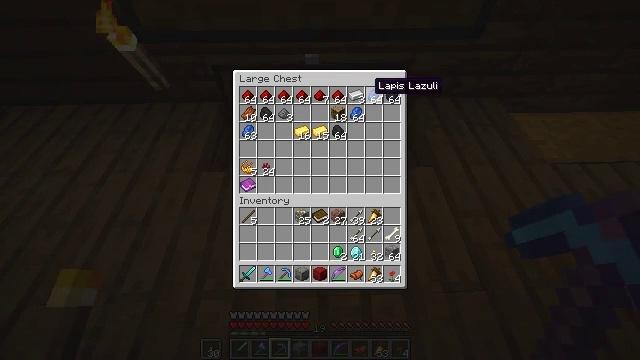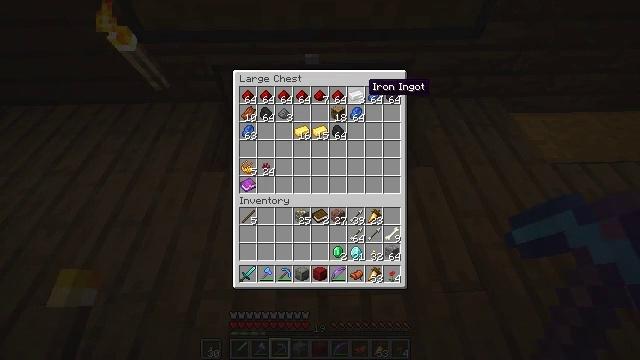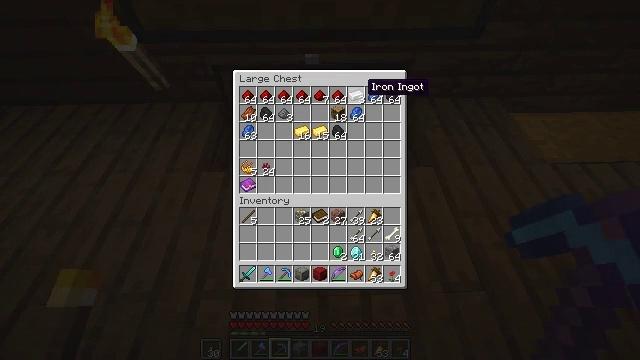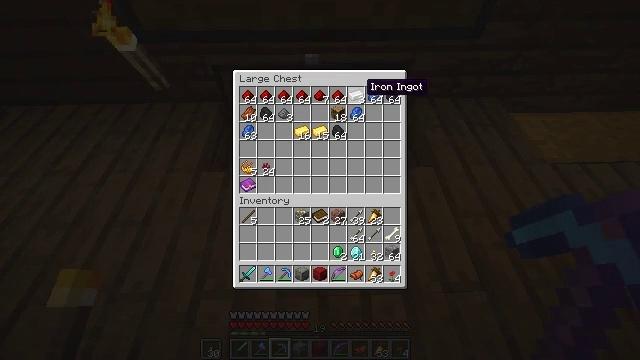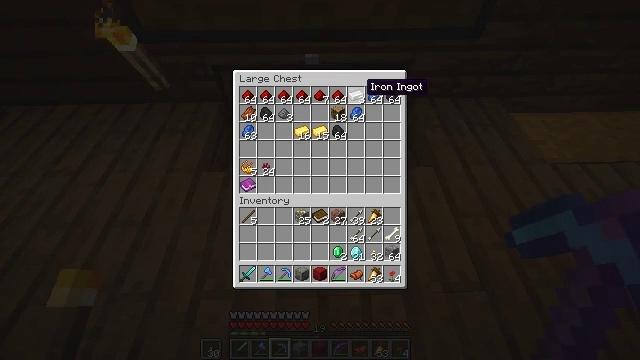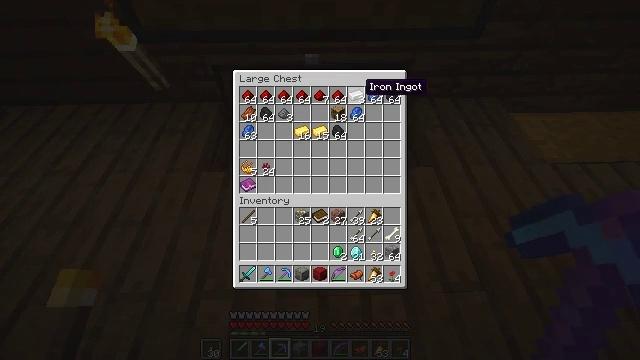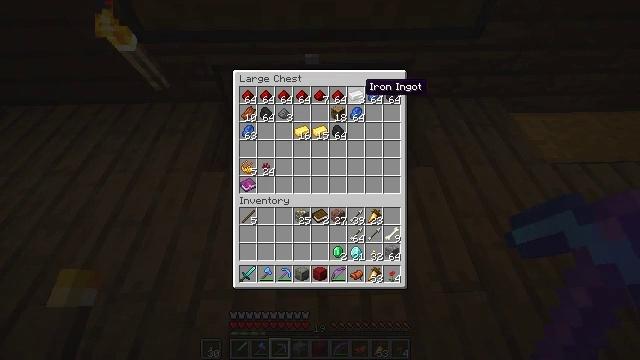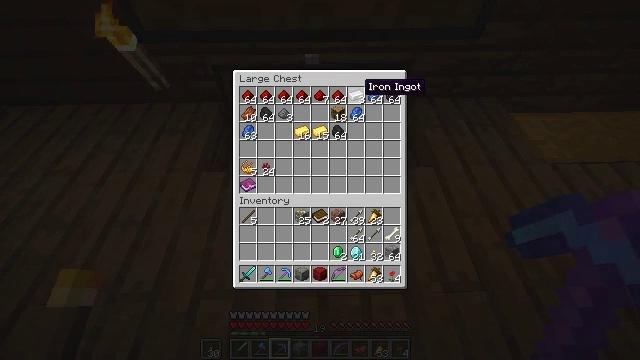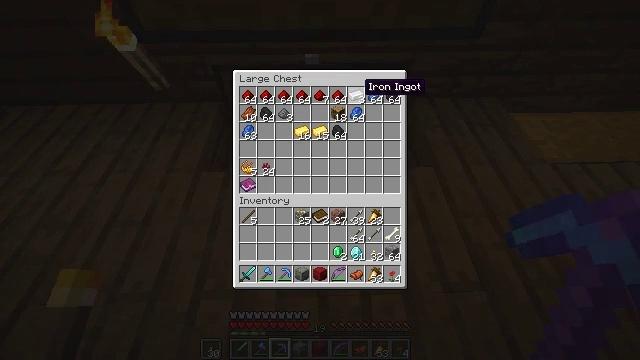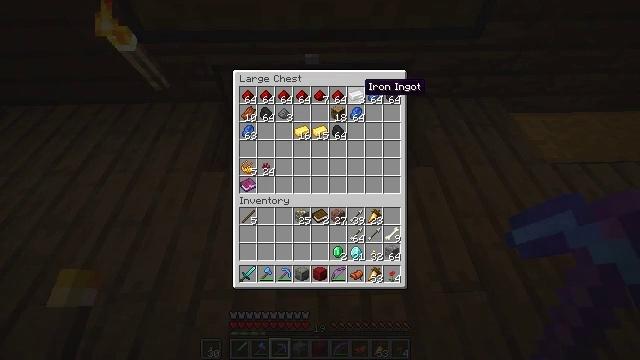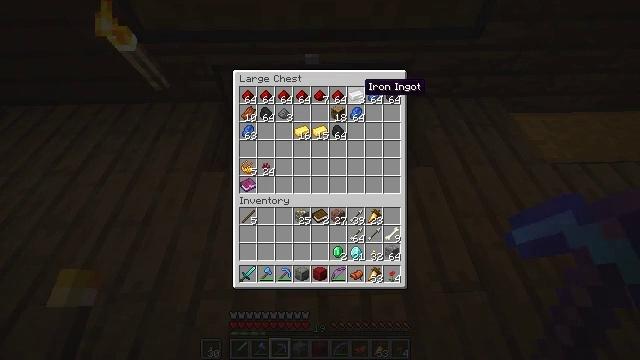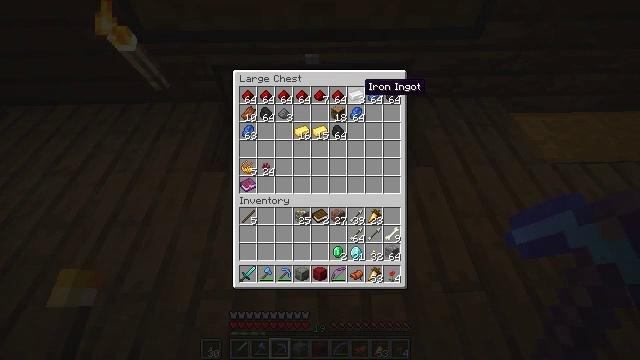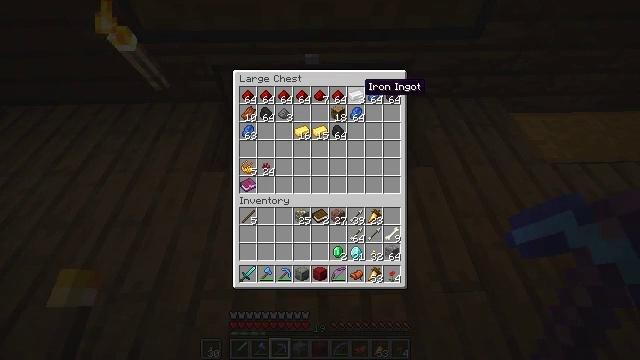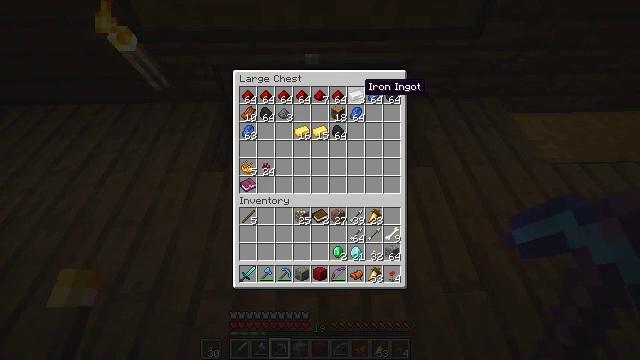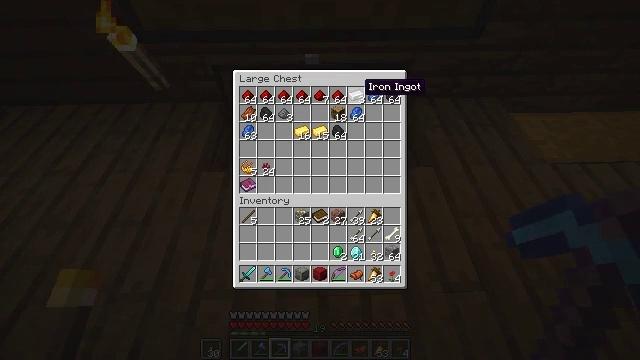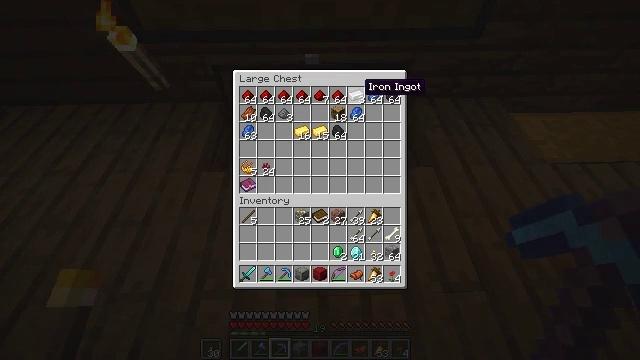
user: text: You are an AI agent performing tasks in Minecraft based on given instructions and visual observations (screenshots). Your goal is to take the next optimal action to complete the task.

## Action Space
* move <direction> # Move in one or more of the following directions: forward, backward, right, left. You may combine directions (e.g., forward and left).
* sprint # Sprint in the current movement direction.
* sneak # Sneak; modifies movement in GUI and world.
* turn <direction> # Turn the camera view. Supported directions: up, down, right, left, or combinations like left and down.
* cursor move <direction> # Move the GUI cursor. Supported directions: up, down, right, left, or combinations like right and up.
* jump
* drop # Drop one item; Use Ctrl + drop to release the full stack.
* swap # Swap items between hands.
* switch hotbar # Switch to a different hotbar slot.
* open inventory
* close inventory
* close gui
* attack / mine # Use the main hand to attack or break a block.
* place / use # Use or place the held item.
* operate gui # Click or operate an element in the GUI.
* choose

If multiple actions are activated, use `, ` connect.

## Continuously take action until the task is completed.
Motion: motion action
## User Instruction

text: Mine oak leaves.
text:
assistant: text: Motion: no_op
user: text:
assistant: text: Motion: no_op
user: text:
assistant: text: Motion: no_op
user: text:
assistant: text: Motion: no_op
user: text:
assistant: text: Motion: no_op
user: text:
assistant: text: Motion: sneak
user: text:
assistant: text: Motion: sneak
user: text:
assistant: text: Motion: sneak
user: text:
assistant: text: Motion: sneak
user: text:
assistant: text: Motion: sneak
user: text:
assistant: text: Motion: sneak
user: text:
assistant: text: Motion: sneak
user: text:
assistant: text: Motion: sneak
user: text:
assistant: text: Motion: no_op
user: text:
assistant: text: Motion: no_op
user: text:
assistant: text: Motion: no_op
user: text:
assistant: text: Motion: no_op
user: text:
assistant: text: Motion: no_op
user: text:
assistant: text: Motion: no_op
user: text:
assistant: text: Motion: no_op
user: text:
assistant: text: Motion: no_op
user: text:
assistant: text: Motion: no_op
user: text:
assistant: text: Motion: no_op
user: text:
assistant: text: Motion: no_op
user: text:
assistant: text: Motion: no_op
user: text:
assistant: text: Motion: no_op
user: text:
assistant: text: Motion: no_op
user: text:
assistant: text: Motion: no_op
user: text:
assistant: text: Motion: no_op
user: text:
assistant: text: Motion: no_op